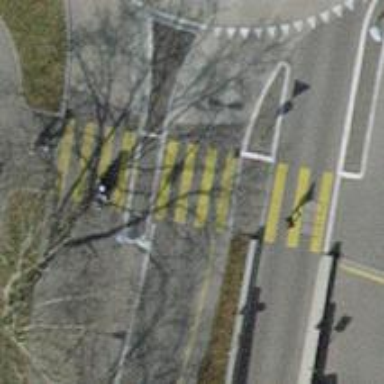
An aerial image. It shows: Zebra crossing with pedestrian island.